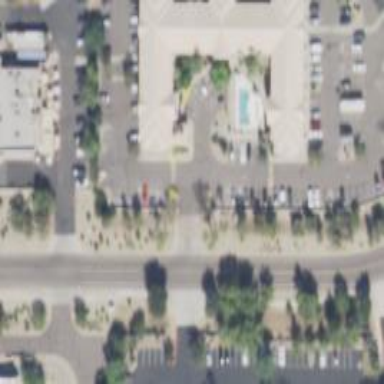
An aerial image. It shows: Hotel building.